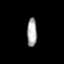
Tissue: prostate
Cell type: T cells
Senescence score: 0.3191
Nuclear area (px): 273
Mean DAPI intensity: 169.286